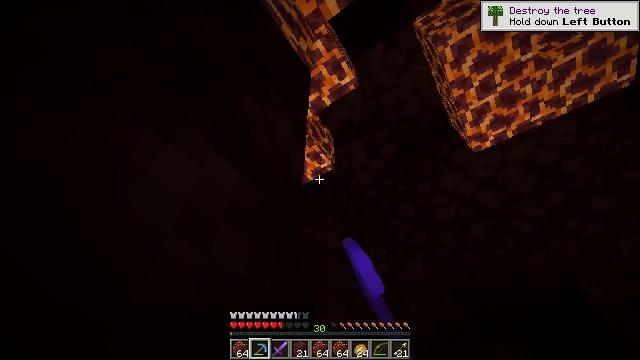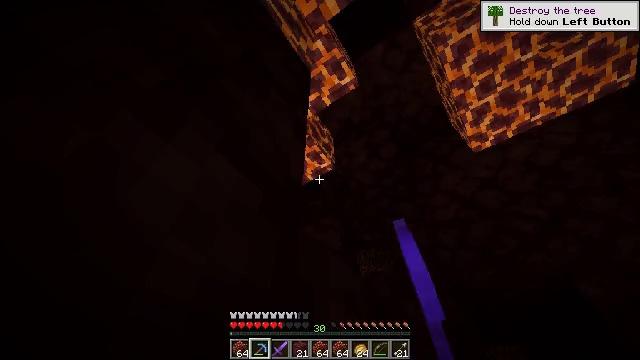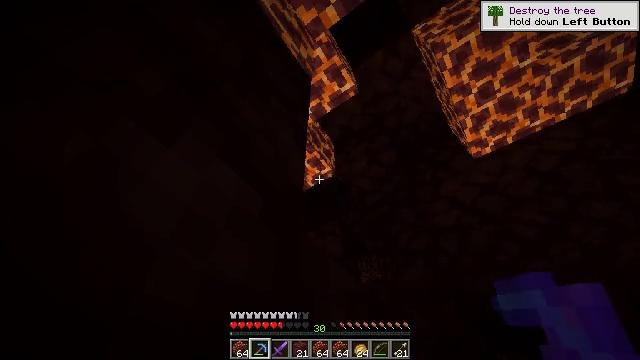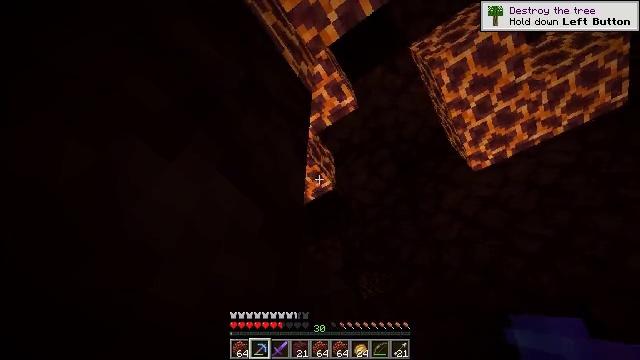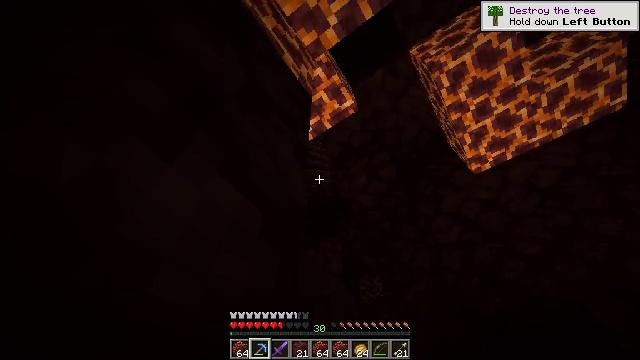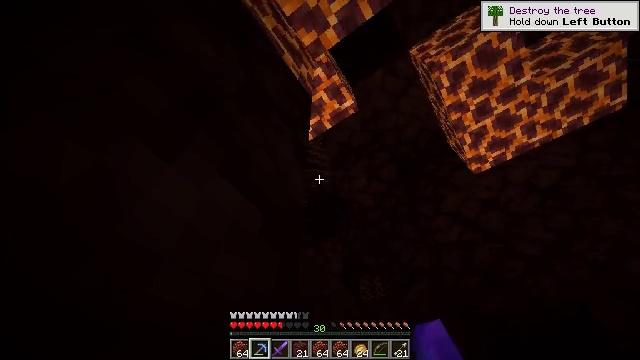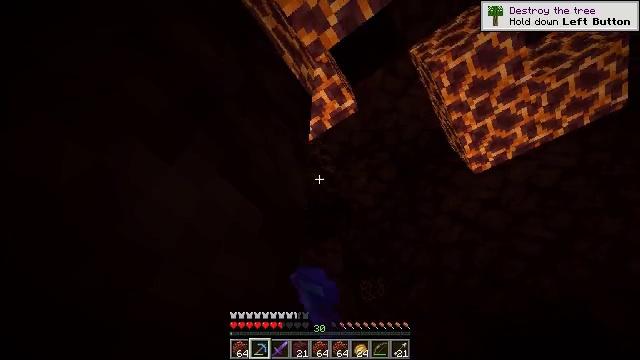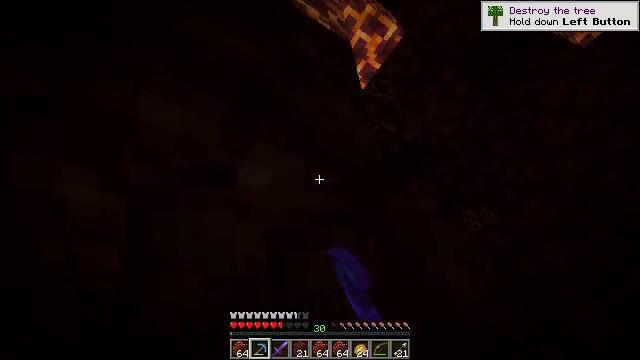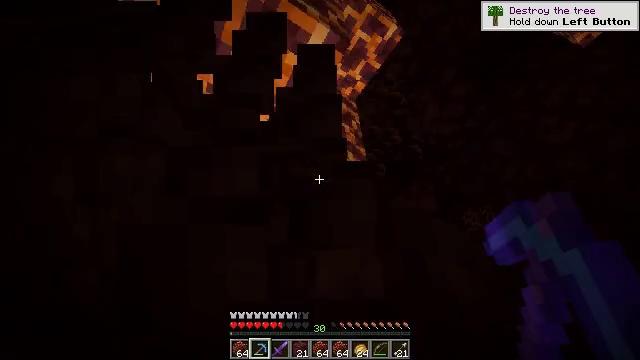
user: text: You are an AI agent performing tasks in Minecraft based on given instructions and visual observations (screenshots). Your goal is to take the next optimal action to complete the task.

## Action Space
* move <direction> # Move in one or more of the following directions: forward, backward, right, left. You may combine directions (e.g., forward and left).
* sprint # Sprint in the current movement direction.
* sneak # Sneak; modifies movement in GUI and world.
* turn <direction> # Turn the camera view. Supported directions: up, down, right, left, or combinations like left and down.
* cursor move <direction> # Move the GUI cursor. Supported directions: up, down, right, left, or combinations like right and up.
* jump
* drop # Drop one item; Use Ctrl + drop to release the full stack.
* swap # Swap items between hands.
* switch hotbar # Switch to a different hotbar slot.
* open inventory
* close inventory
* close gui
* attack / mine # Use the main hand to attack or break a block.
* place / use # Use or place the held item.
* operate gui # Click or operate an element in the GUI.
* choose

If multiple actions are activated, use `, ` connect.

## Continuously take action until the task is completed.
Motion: motion action
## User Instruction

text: Mine magma blocks for light and decoration.
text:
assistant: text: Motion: no_op
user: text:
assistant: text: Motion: turn up
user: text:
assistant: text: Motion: turn up
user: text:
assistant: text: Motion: attack / mine
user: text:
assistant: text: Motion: attack / mine
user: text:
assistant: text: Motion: attack / mine
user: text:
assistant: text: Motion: turn left and down, attack / mine
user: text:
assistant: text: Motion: attack / mine
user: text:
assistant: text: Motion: no_op